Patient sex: F
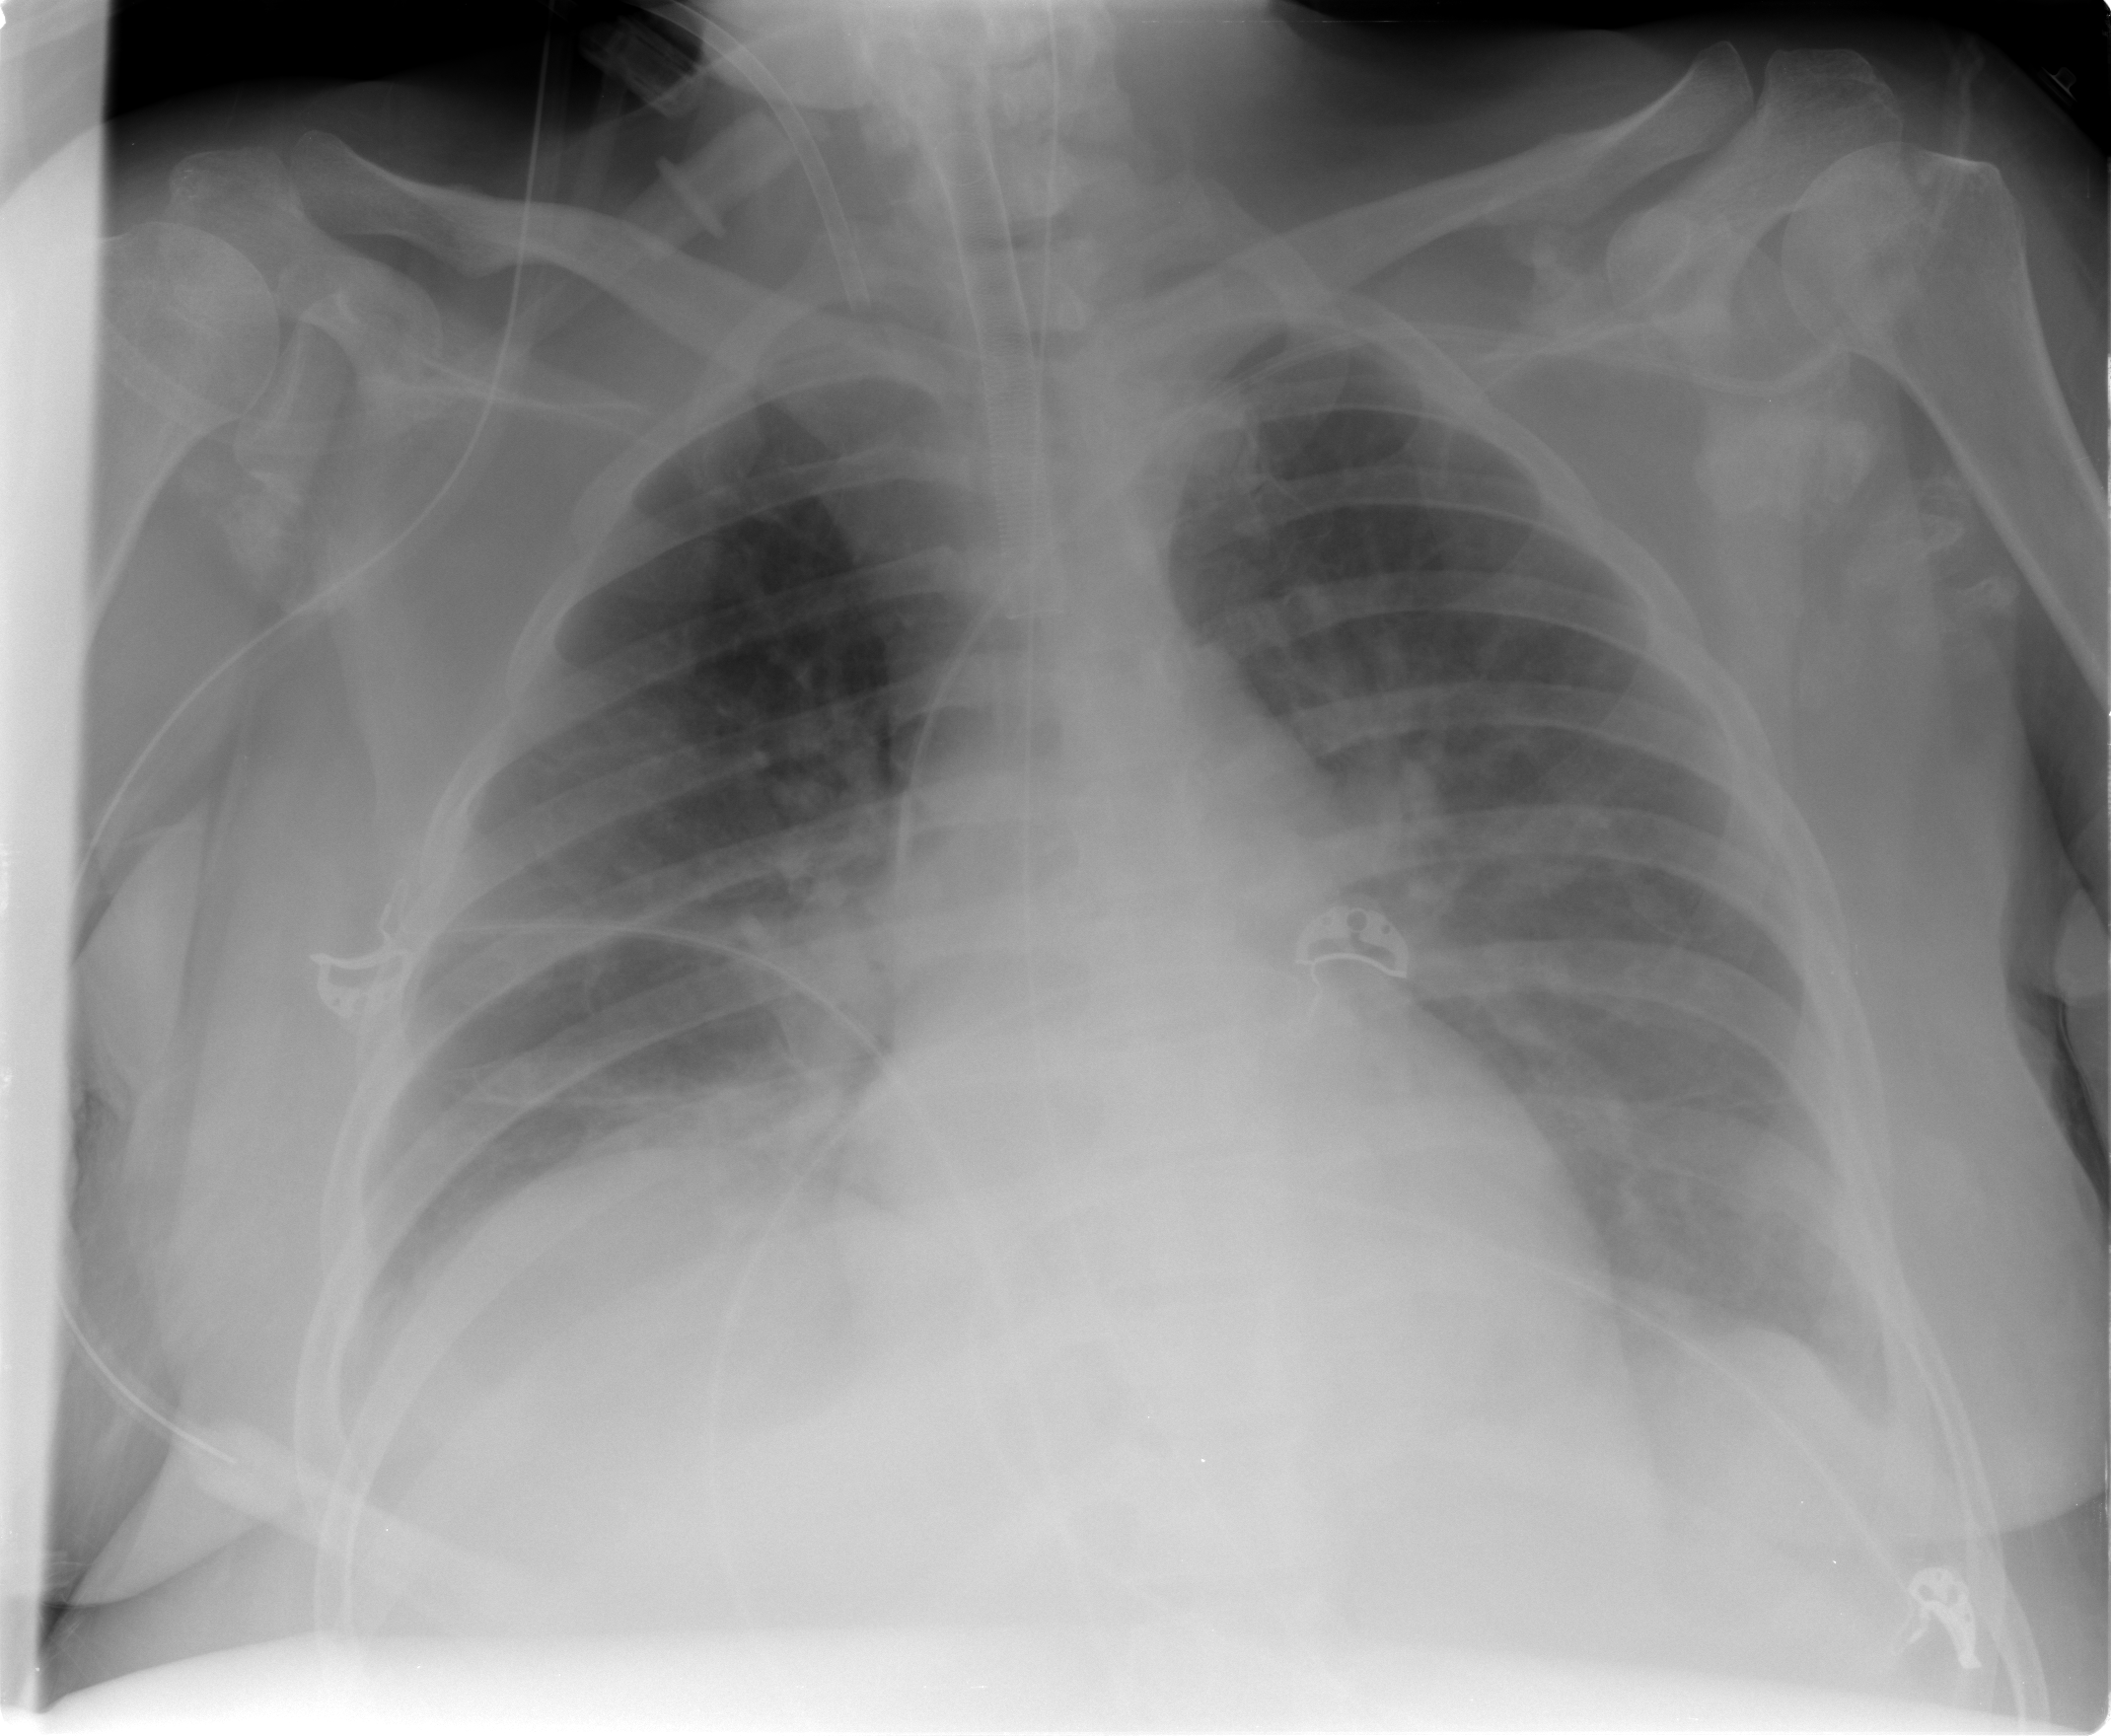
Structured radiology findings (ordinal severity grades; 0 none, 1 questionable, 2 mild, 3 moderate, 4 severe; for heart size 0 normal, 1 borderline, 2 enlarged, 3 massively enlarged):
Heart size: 0
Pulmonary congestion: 2
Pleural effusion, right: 1
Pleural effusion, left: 2
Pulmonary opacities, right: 1
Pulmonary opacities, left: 1
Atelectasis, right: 2
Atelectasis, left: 2